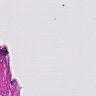
Metastatic tissue present: no